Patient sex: M
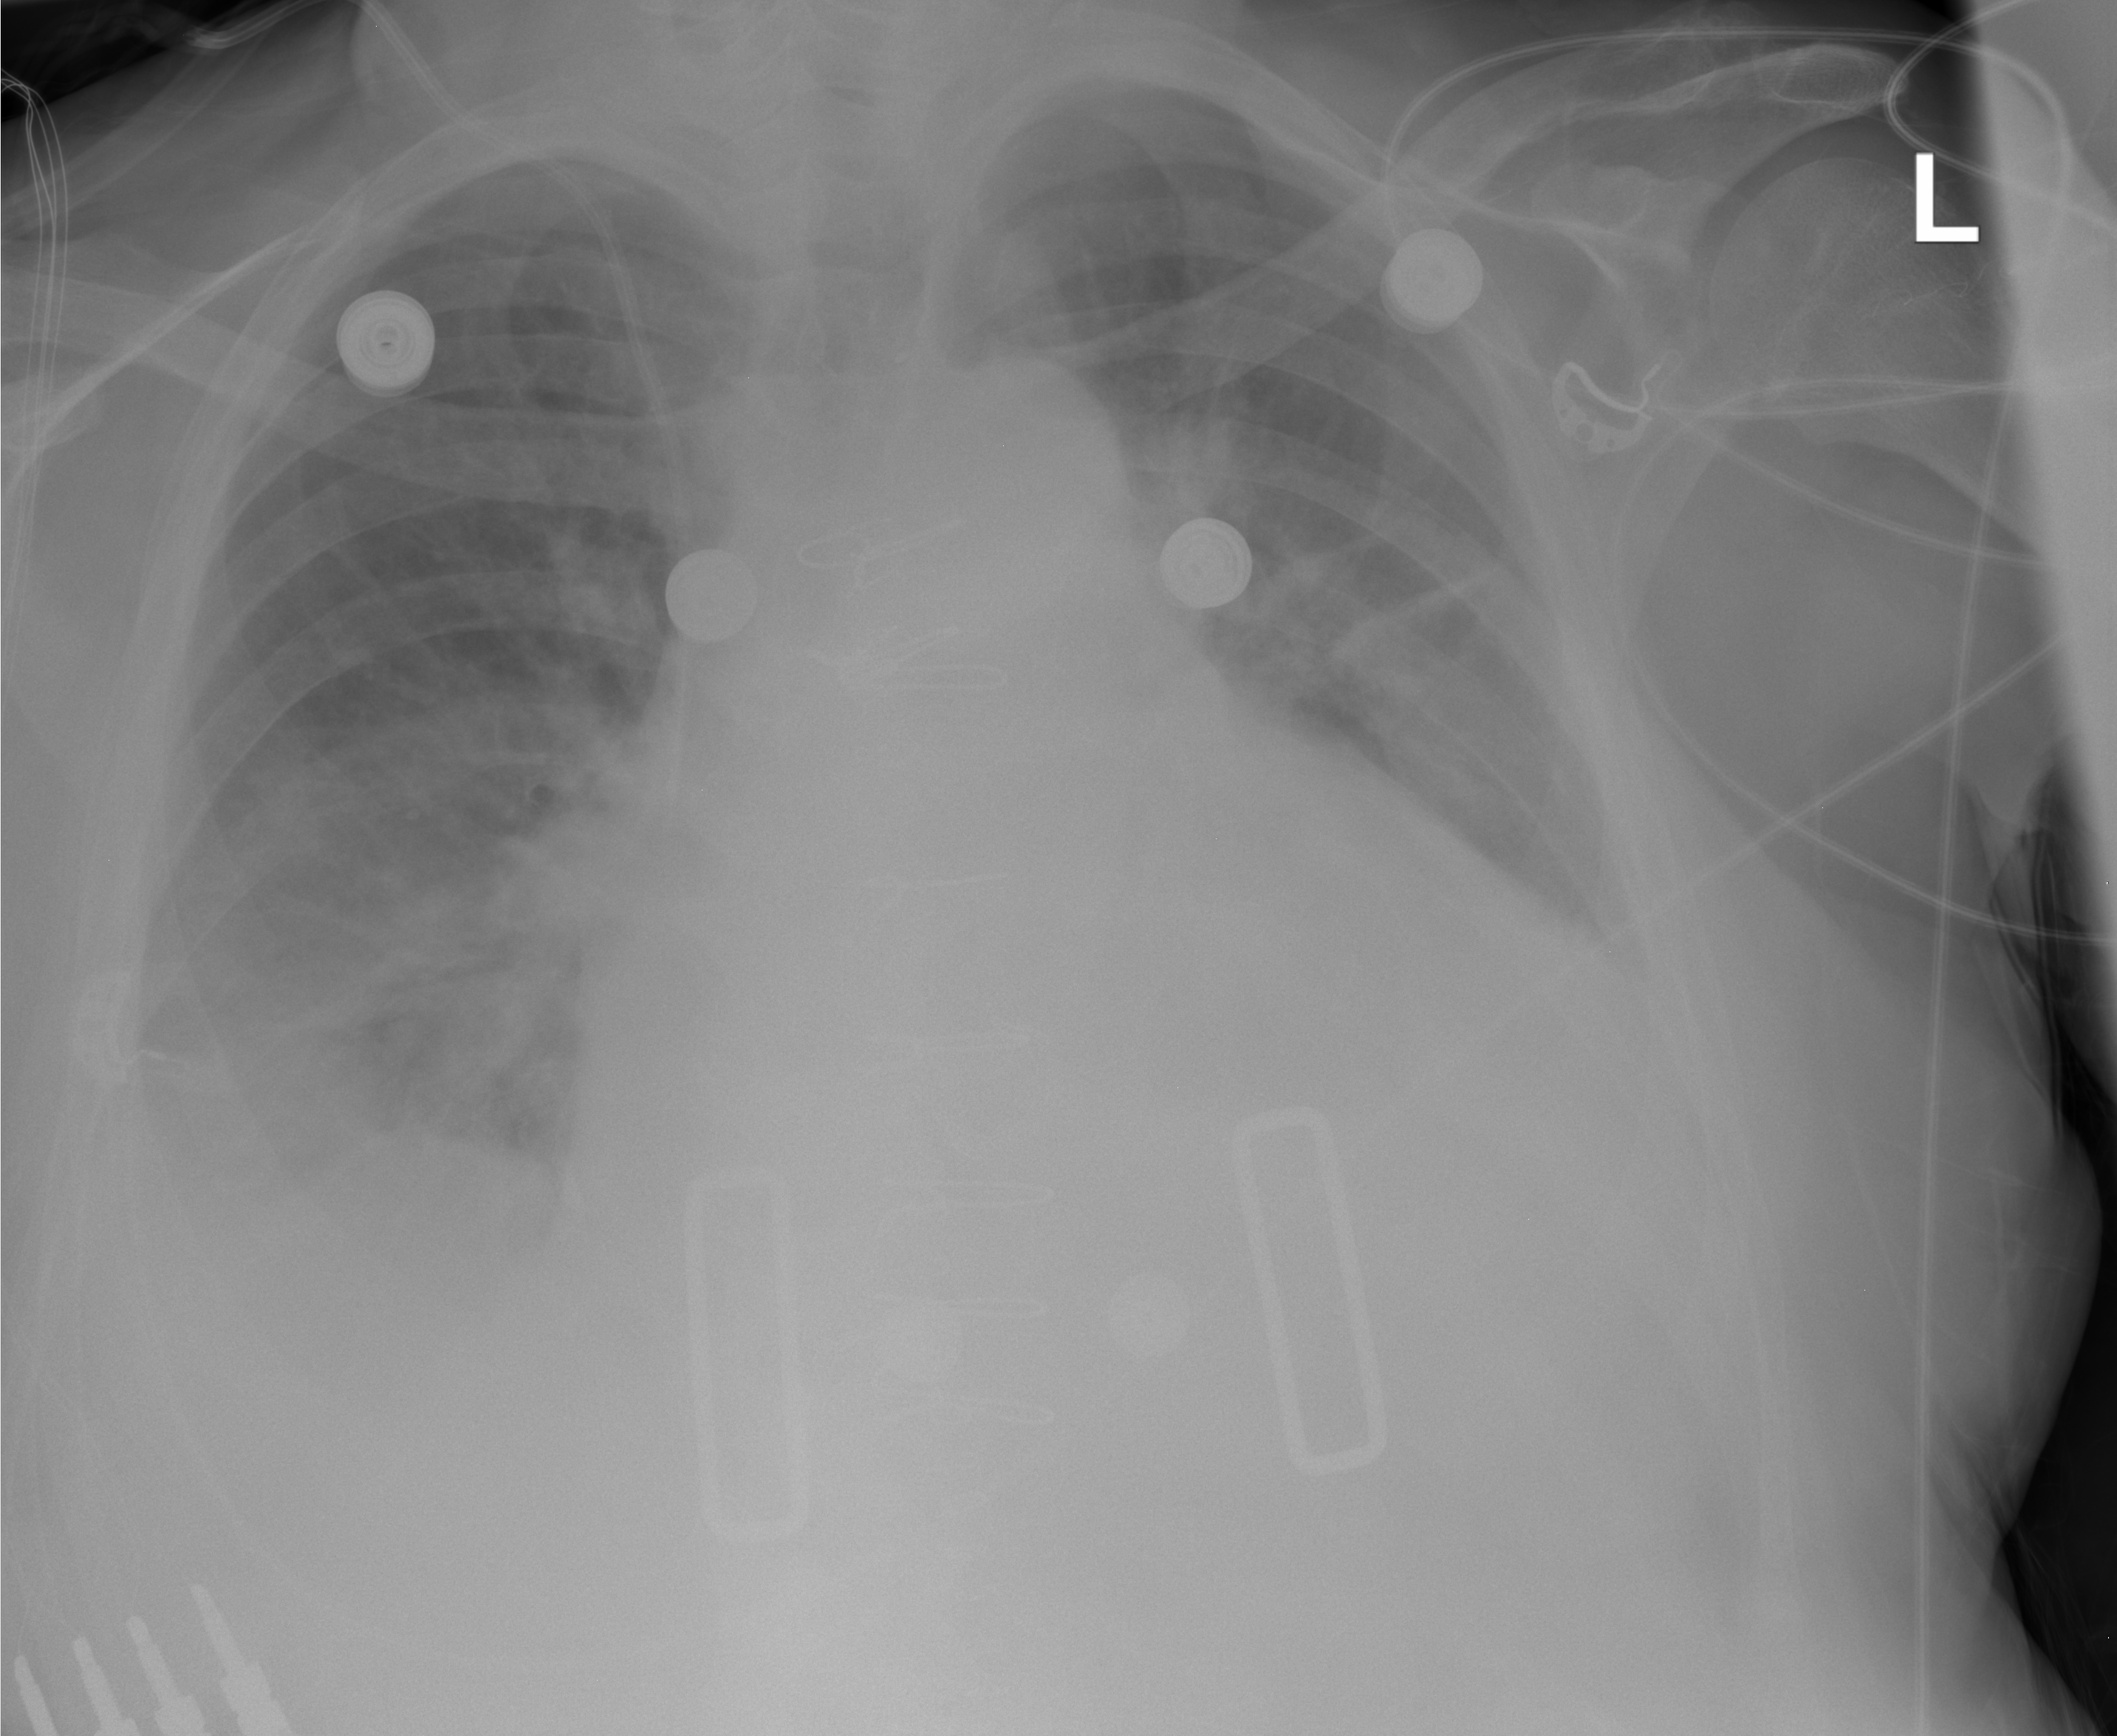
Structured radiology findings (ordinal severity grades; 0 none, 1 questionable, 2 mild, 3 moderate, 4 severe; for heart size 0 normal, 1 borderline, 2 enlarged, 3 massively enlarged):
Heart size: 3
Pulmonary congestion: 2
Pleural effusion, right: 3
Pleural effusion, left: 2
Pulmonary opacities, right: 0
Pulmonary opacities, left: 0
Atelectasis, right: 2
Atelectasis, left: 2